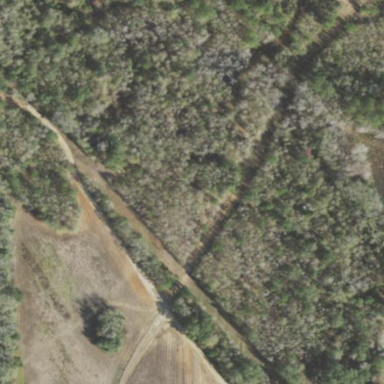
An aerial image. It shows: Mixed leaf woodland.